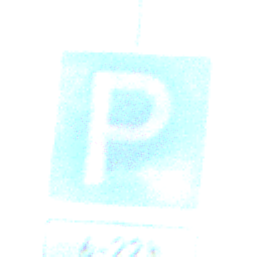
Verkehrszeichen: Parken
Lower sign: ZeitangabenMitBeschraenkungAufWochentage4
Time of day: MorningAfternoon
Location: Outdoor (Nature)
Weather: PartlyCloudy
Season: NotSpecified
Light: Natural